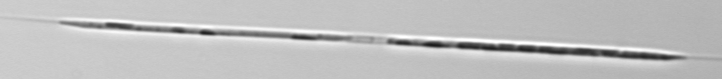
Label: Rhizosolenia